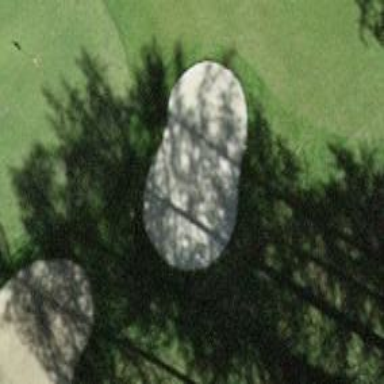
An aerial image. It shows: Sand bunker on golf course.